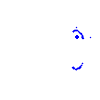
Particle: proton